【题型】填空题　【知识点】立体几何　【难度】easy
如图, 在四面体 $OABC$ 中, $D$ 是 $BC$ 的中点, $G$ 是 $AD$ 的中点, 若 $\overrightarrow{OG} = x\overrightarrow{OA} + y\overrightarrow{OB} + z\overrightarrow{OC}$, 则乘积 $xyz =$ \underline{\quad\quad\quad}.

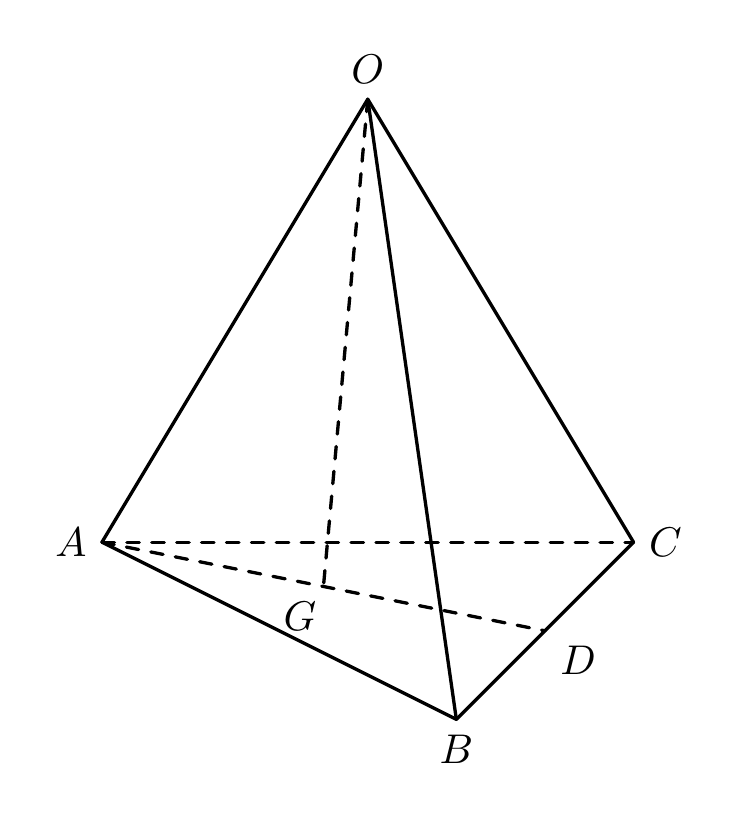
【解答】
【答案】 $\frac{1}{32}$

【详解】 $\overrightarrow{OG} = \frac{1}{2}(\overrightarrow{OA} + \overrightarrow{OD}) = \frac{1}{2}\overrightarrow{OA} + \frac{1}{2} \times \frac{1}{2}(\overrightarrow{OB} + \overrightarrow{OC}) = \frac{1}{2}\overrightarrow{OA} + \frac{1}{4}\overrightarrow{OB} + \frac{1}{4}\overrightarrow{OC}$,

则 $x = \frac{1}{2}, y = \frac{1}{4}, z = \frac{1}{4}$,

所以 $xyz = \frac{1}{32}$

故答案为: $\frac{1}{32}$

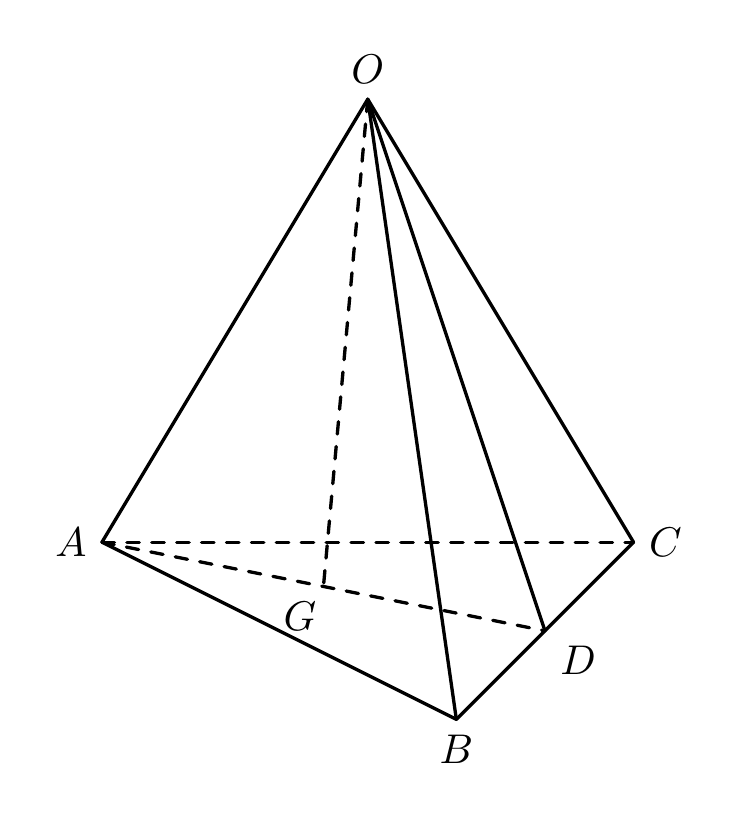